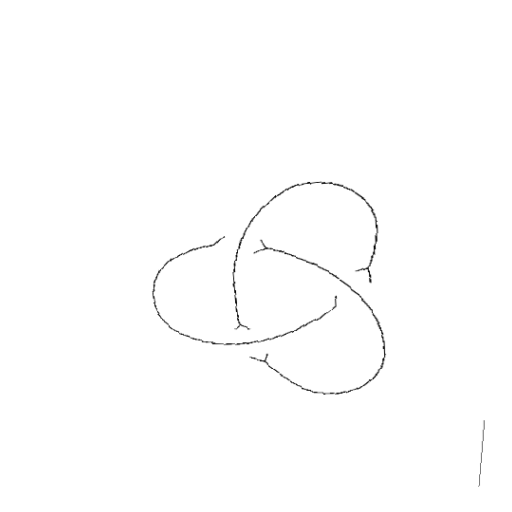
Crossing number: 3